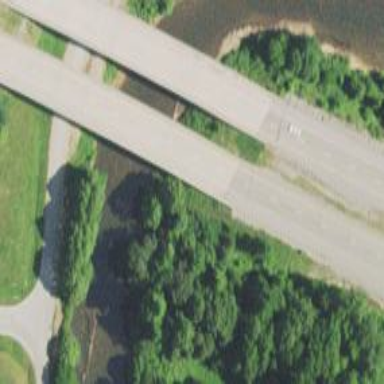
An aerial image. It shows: Bridge for trunk highway with expressway access.